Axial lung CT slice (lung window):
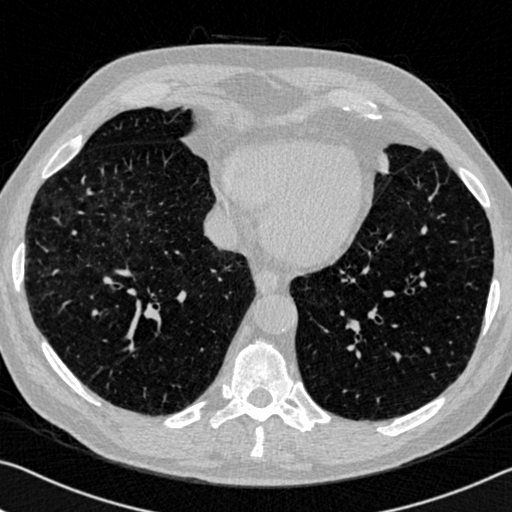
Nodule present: no